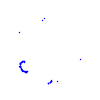
Particle: kaon